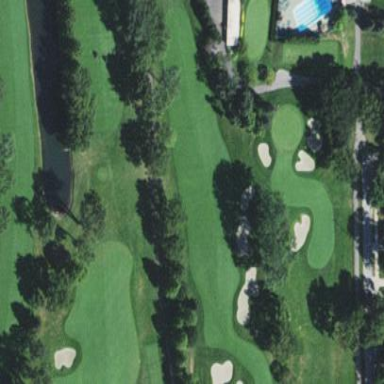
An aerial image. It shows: Well-maintained grassy area designated as golf fairway for the sport of golf. The grass is neatly mown.